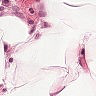
Metastatic tissue present: no